Interaction volume radius: 5 \u00c5
Interaction volume height: 25 \u00c5
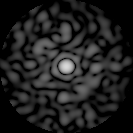
Disorder parameter: 0.8024